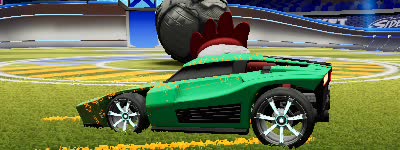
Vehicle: breakout